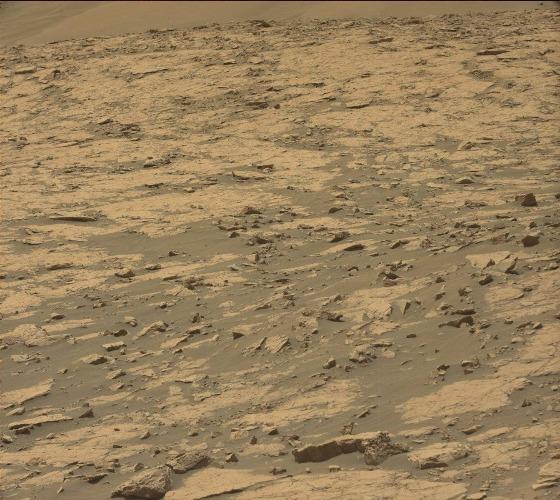
Terrain classes present: Bedrock, Gravel / Sand / Soil, Rock